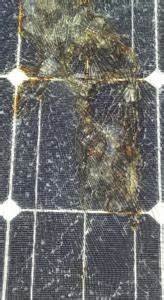
Label: Electrical-damage